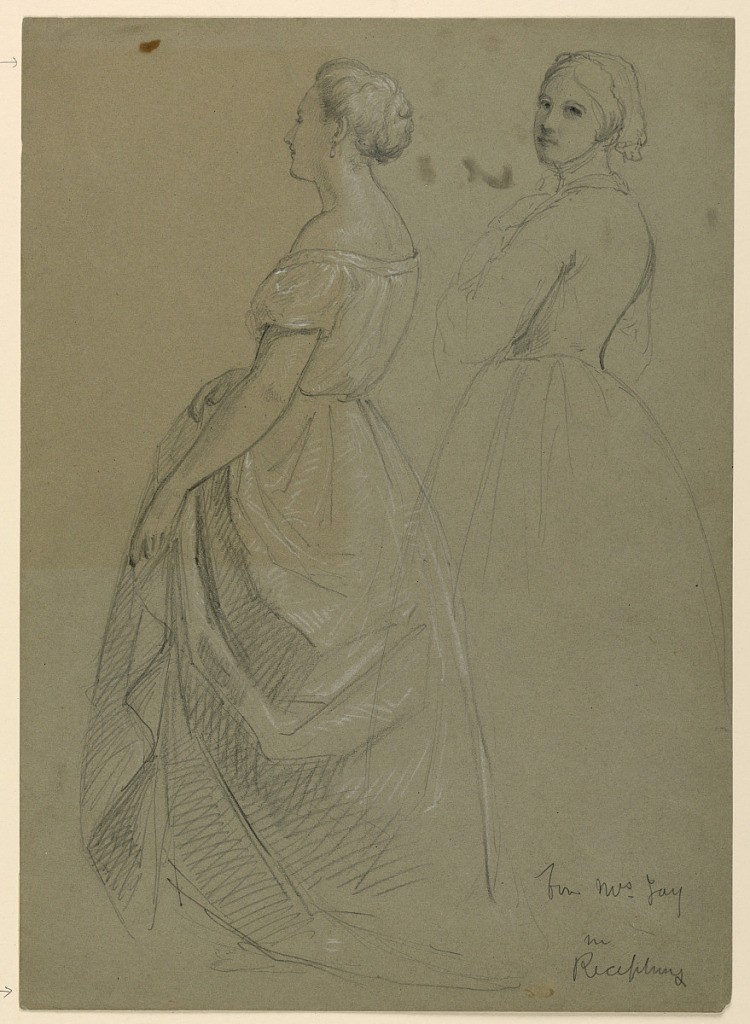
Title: Study of Mrs. Jay for "The Republican Court" (Lady Washington's Reception Day)
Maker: Daniel Huntington, American, 1816–1906
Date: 1860
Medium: Graphite and white chalk on grey wove paper
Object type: Drawing
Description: Left center, full study of a woman in a dress standing, turned towards the left, with her hair in a bun. Three-quarter sketch, at right, with a woman looking over her left shoulder at the viewer.